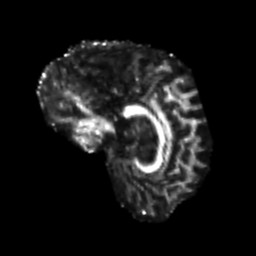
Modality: FA
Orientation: sagittal
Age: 74
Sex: female
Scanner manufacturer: siemens
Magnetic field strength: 3 T
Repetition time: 7.3 s
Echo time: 0.087 s